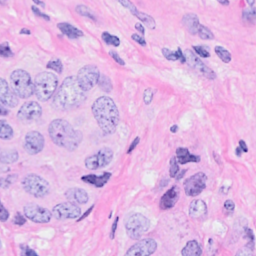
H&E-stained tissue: Breast